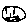
Label: smiley face